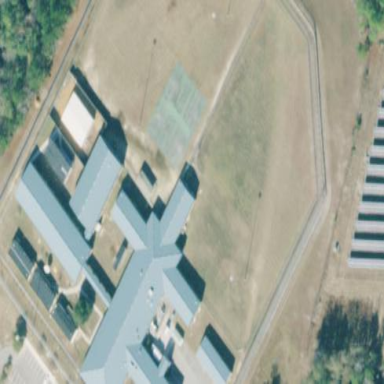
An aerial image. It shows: Prison surrounded by fence.